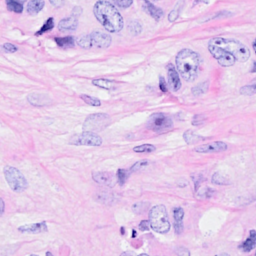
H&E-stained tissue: Breast